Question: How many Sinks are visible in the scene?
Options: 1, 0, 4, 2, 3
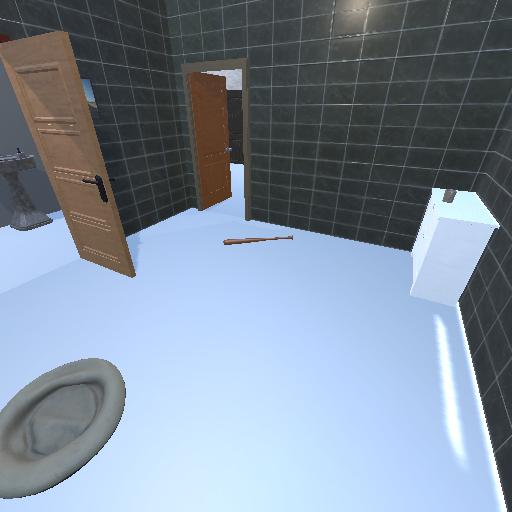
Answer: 1